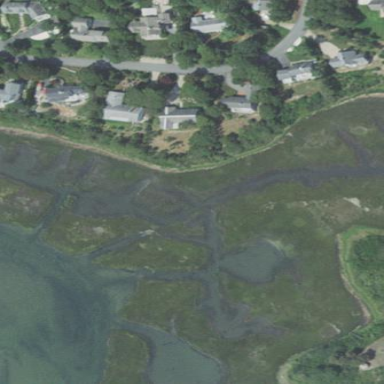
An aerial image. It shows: Saltmarsh wetland.